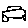
Label: car